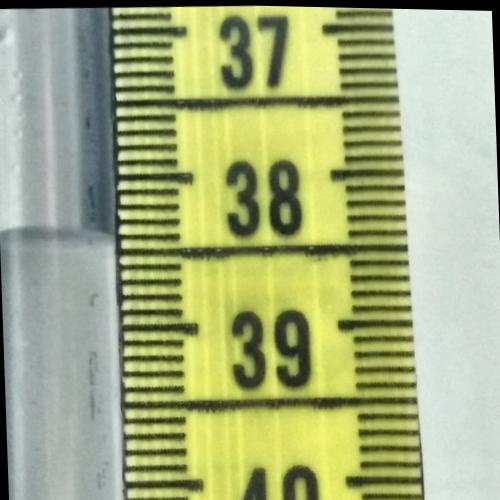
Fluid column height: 38.4 cm